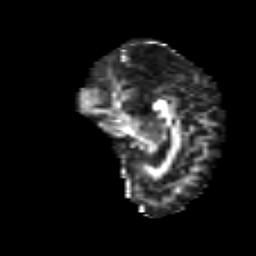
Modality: FA
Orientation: sagittal
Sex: female
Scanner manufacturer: siemens
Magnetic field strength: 3 T
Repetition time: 5 s
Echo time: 0.071 s